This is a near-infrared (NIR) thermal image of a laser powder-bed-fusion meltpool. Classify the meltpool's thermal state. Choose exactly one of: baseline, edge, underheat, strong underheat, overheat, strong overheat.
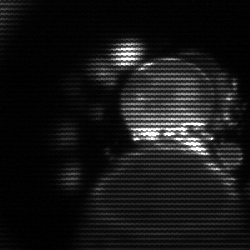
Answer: baseline